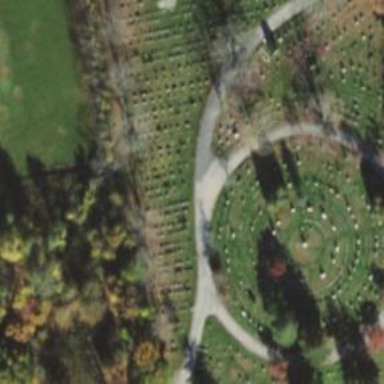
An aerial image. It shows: Cemetery Road is service road.